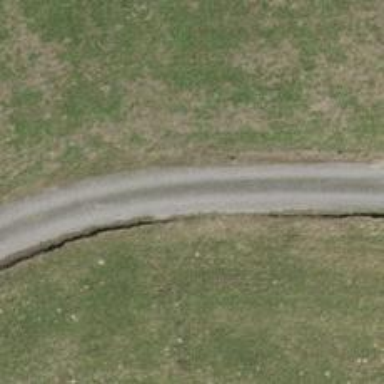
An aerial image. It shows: Asphalt track with grade 1 tracktype.